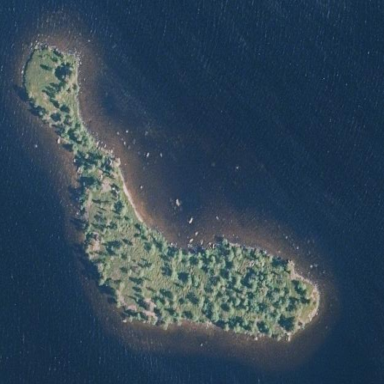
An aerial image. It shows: Islet.